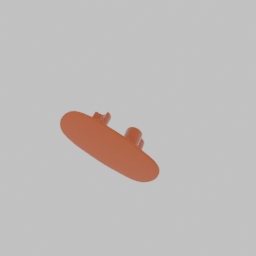
Label: furniture